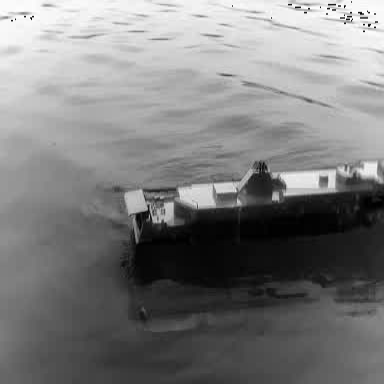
There is a container_ship in the infrared image.